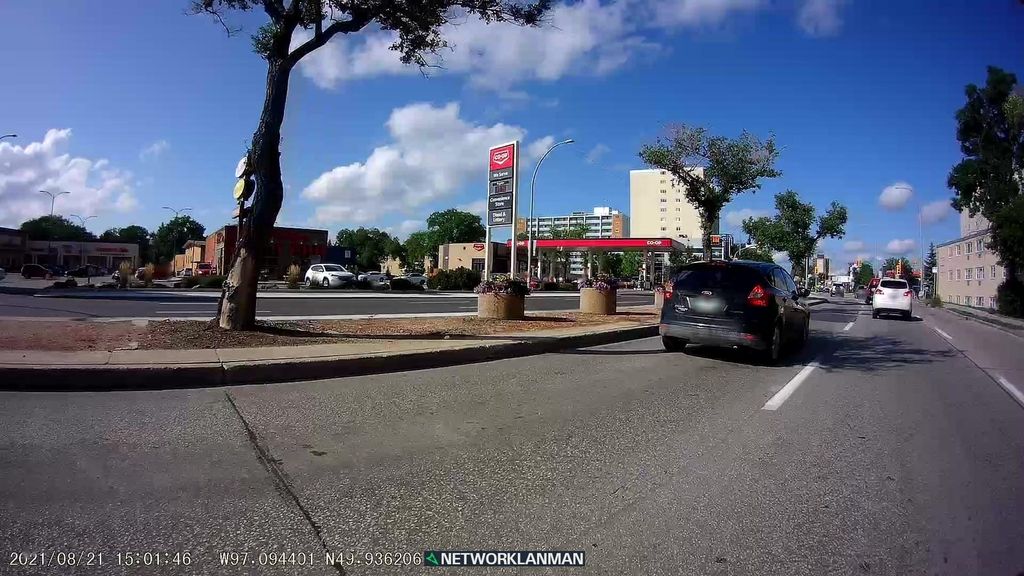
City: winnipeg